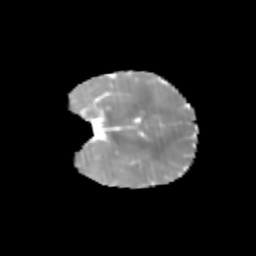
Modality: MD
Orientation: coronal
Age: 6
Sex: female
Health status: healthy